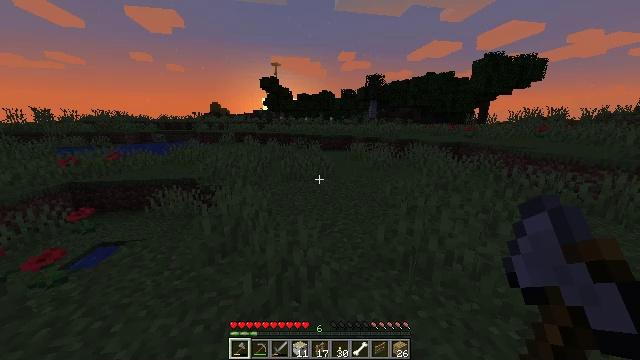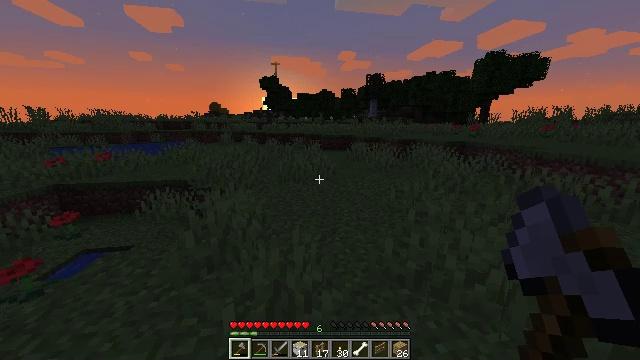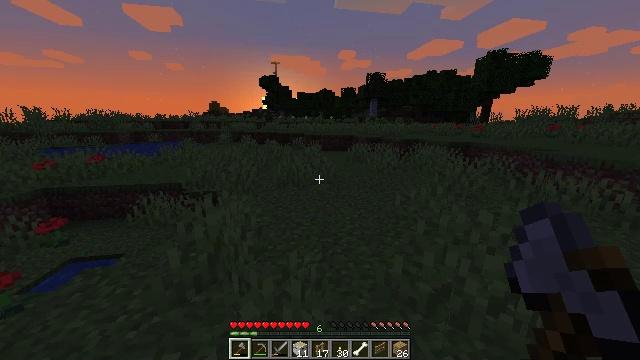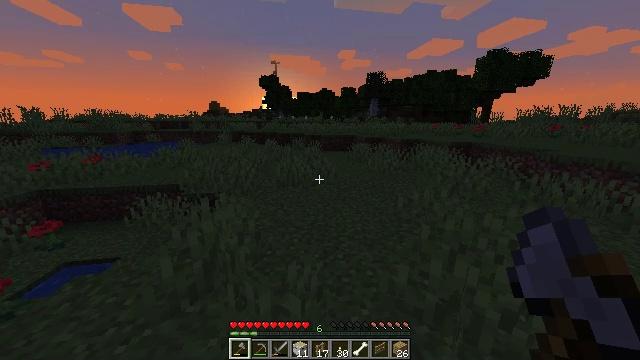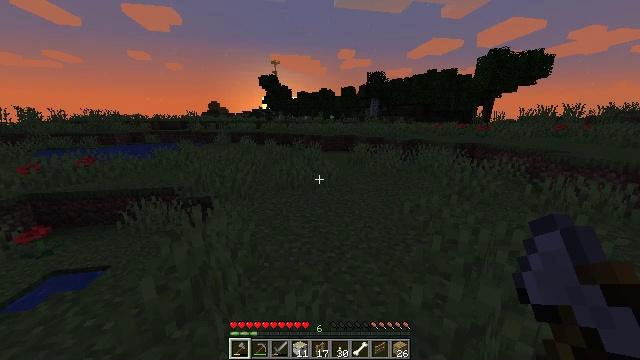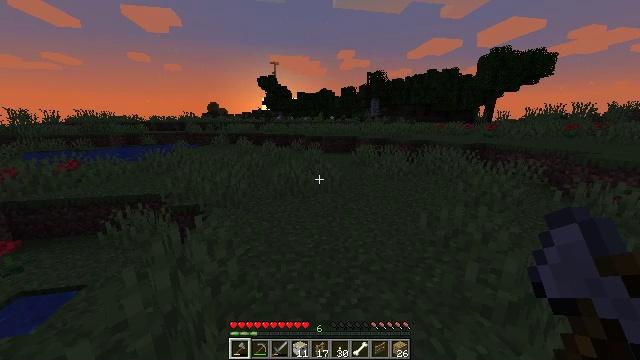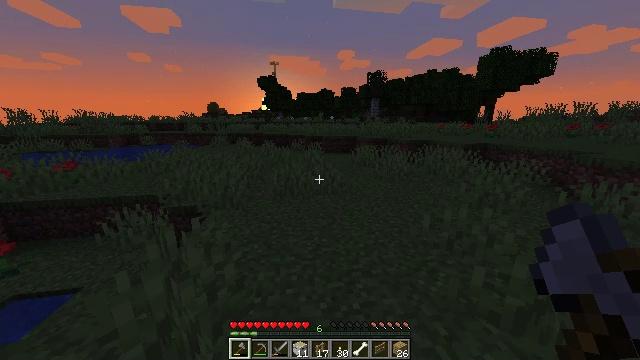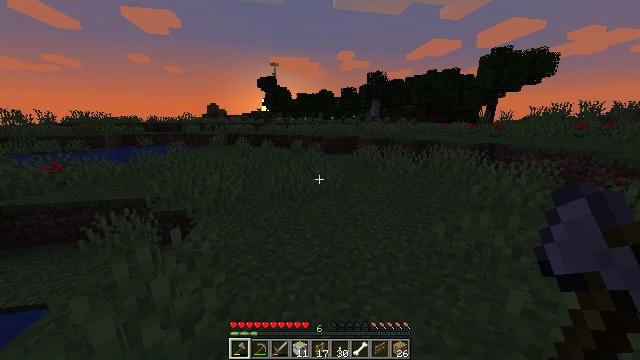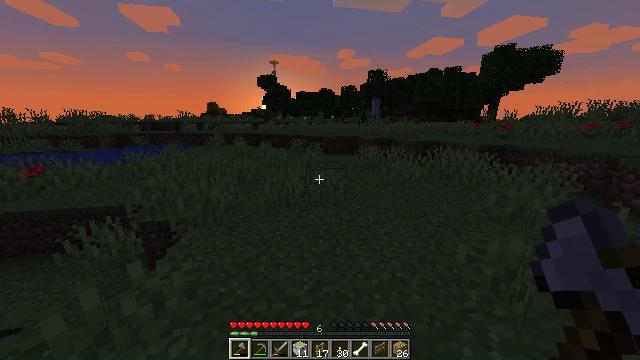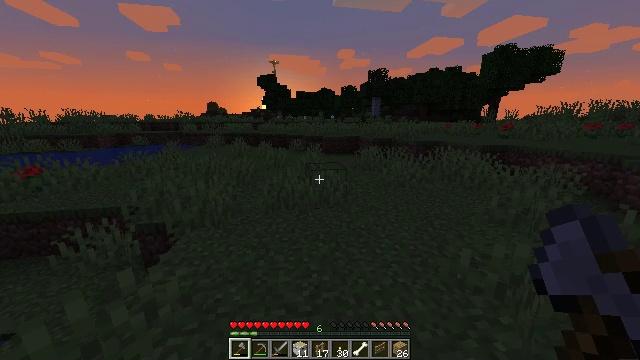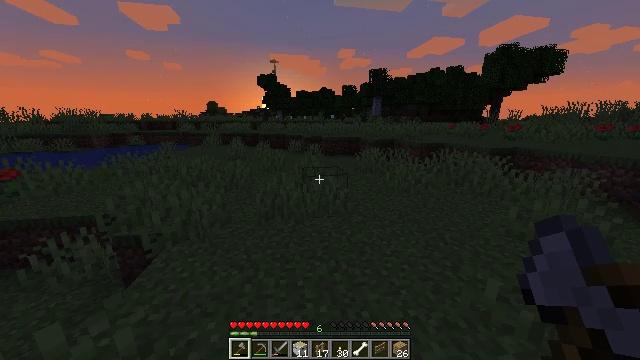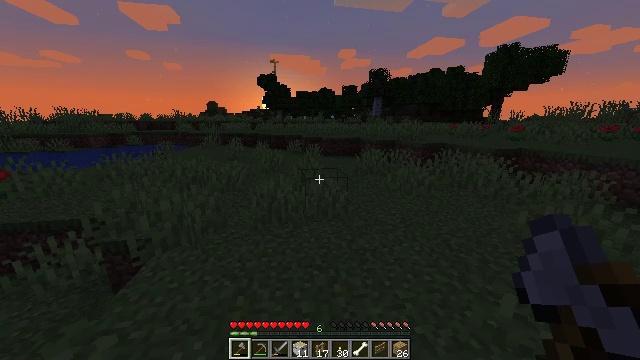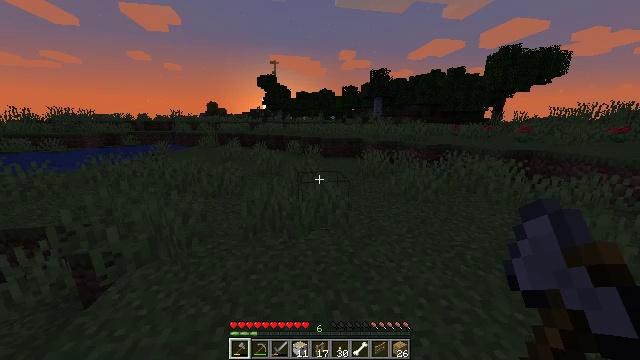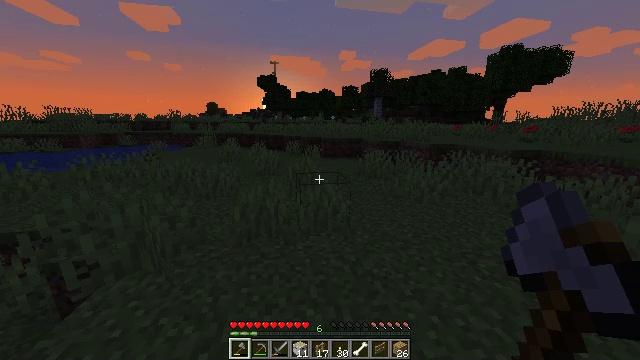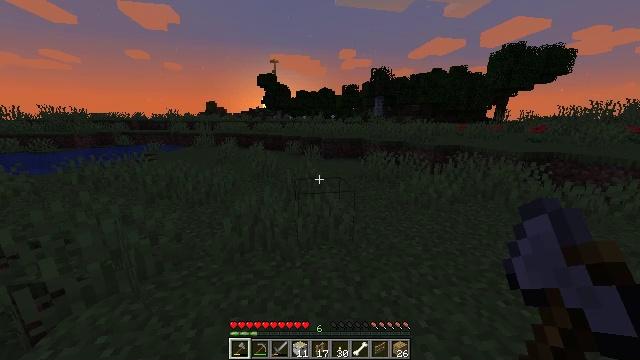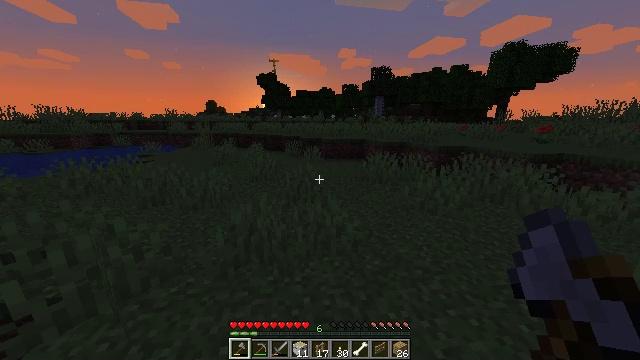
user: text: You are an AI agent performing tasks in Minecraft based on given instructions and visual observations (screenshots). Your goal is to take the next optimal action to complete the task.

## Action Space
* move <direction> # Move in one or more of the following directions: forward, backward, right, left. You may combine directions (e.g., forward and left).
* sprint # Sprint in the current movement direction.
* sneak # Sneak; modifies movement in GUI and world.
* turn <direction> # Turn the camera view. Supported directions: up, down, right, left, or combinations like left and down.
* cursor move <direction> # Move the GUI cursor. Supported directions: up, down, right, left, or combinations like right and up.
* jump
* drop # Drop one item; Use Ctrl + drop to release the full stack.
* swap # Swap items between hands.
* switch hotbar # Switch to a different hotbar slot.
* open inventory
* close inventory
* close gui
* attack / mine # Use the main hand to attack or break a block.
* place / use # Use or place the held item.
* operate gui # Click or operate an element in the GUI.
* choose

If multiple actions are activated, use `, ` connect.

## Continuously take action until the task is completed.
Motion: motion action
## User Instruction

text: Take wool and planks to craft a gray bed.
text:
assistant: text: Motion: move forward, sprint
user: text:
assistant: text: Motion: move forward, sprint
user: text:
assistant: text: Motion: move forward, sprint
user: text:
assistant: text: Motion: move forward, sprint
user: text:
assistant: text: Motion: move forward, sprint
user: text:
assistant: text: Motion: move forward, sprint
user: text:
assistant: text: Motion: move forward, sprint
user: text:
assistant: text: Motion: move forward, sprint
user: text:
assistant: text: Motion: move forward, sprint
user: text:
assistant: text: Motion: move forward, sprint
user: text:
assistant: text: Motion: move forward, sprint
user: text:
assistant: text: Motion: move forward, sprint
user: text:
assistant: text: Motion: move forward, sprint
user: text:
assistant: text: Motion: move forward, sprint
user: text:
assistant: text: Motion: move forward, sprint
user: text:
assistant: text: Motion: move forward, sprint
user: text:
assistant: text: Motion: move forward, sprint
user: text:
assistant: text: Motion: move forward, sprint
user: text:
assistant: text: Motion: move forward, sprint
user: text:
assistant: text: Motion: move forward, sprint
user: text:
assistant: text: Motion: move forward, sprint
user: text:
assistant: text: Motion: move forward, sprint
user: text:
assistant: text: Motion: move forward, sprint
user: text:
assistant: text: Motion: move forward, sprint
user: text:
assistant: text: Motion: move forward, sprint
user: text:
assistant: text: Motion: move forward, sprint
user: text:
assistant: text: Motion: move forward, sprint
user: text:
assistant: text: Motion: move forward, sprint
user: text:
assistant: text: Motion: move forward, sprint
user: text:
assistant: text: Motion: move forward, sprint